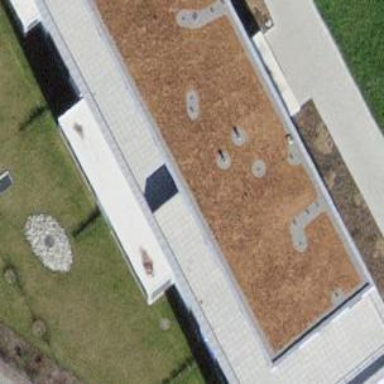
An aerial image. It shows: Building with tiled roof.